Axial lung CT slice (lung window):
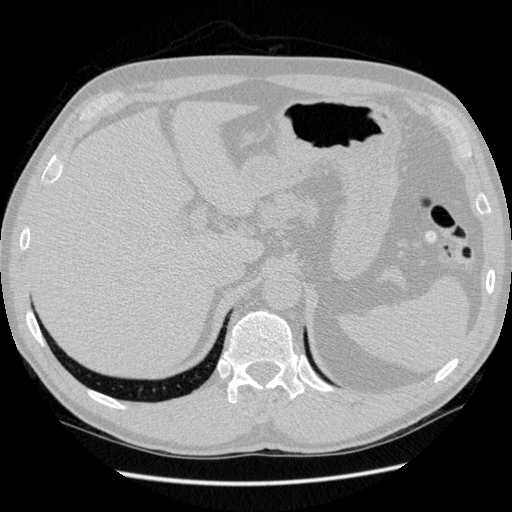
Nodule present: no